Aerial crown-view tile of a tropical tree (Barro Colorado Island, Panama), acquired 20250217:
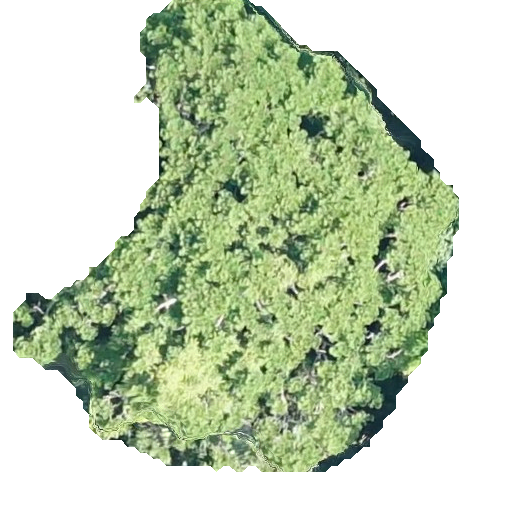
Species: Jacaranda copaia
GBIF accepted scientific name: Jacaranda copaia
Crown area: 197.613 m²